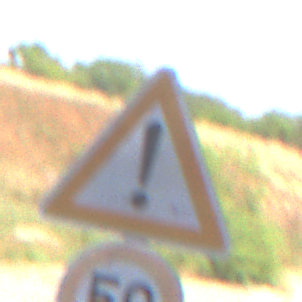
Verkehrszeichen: Gefahrenstelle
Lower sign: Geschwindigkeit50
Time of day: Midday
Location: Roofed (Underpass)
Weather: Clear
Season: NotSpecified
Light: Natural